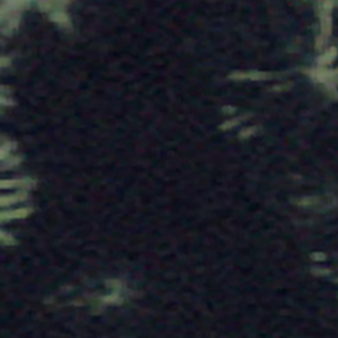
Label: other